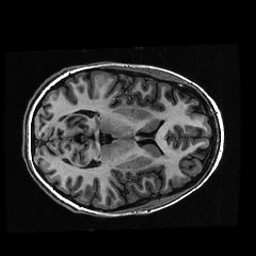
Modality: T1w
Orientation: axial
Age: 18
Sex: female
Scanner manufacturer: ge
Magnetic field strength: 3 T
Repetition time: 0.01144 s
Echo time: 0.005012 s